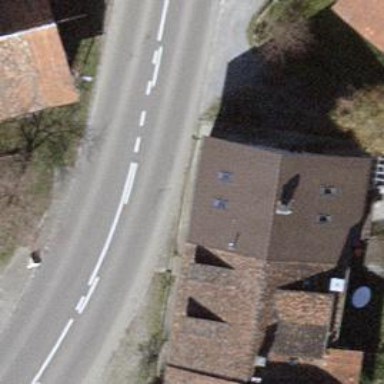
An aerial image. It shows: Terrace-style building with gabled roof.